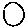
Label: circle